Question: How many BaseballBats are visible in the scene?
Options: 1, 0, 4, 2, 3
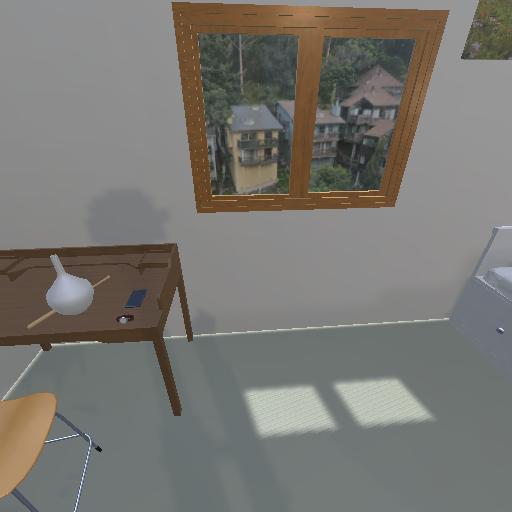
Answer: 1